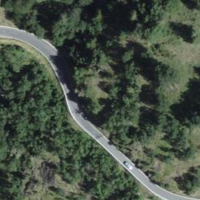
EUNIS habitat code: 23
Species observed at this site:
Satyrus ferula
Boloria dia
Melanargia galathea